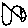
Label: fish